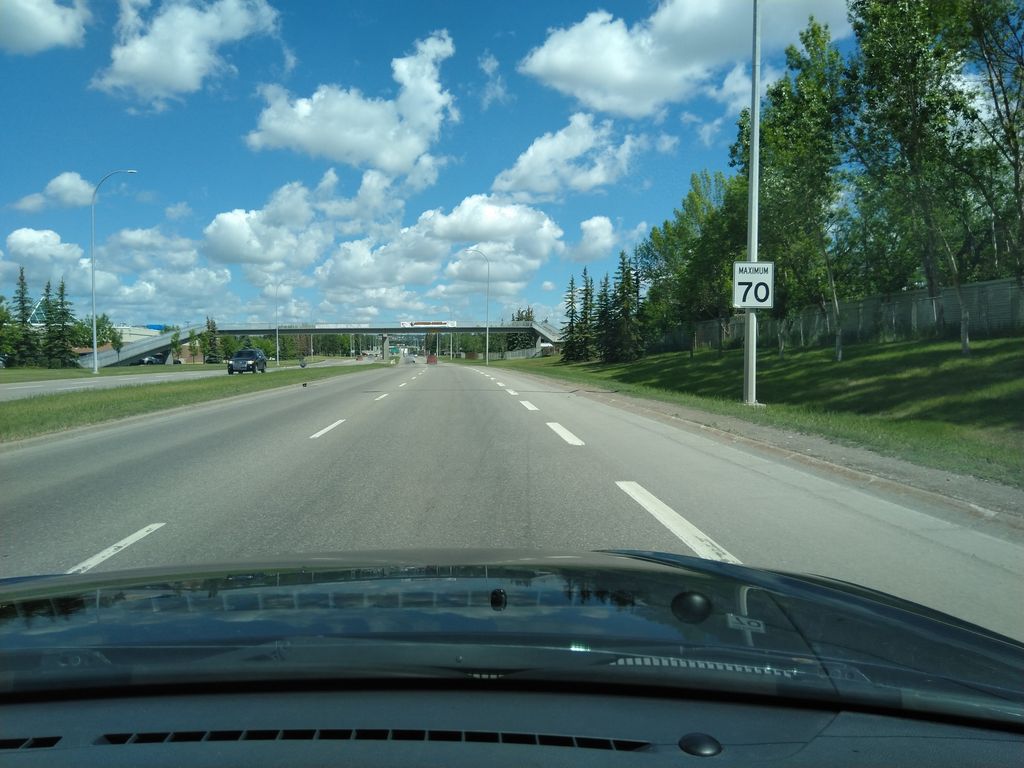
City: calgary